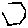
Label: hexagon